Question: I have the following operation in a webservice interface:
'''
[OperationContract]
List<vCard> getVCards(int[] vCardIDs);
'''
And I get this error when trying to write the code for calling it:

What am I doing wrong?
Thanks
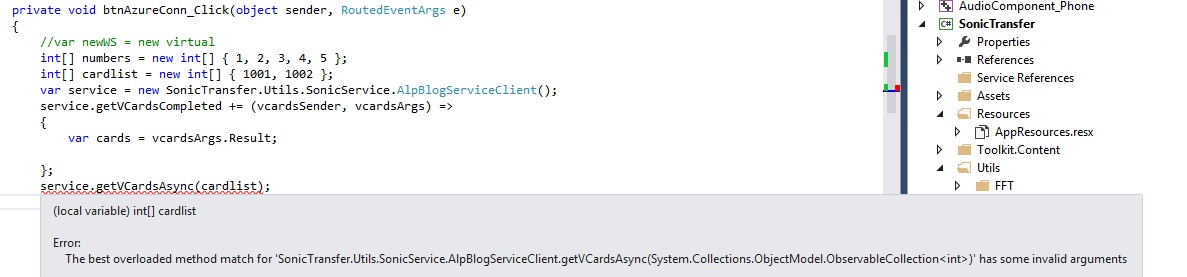
Answer: You have a type missmatch just wrap your cardList into new ObservableCollection() where it is needed.
For e.g. just before call the service, 'course if it's following your program semantic
'''
service.getVCardsAsync(new ObservableCollection<int>(cardList))
'''